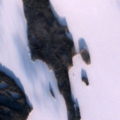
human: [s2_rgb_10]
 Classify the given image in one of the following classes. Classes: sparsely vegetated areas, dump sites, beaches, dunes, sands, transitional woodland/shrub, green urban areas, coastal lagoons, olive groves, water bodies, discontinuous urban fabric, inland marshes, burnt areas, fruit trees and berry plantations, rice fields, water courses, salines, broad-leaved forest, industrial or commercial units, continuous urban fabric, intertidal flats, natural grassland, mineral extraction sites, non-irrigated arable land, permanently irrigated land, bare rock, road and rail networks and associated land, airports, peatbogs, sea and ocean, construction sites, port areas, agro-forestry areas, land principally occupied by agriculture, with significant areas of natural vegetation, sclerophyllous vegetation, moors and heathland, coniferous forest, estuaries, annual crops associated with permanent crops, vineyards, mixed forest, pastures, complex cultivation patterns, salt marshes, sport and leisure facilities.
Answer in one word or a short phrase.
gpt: coniferous forest, water bodies